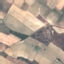
Land use / land cover class: PermanentCrop